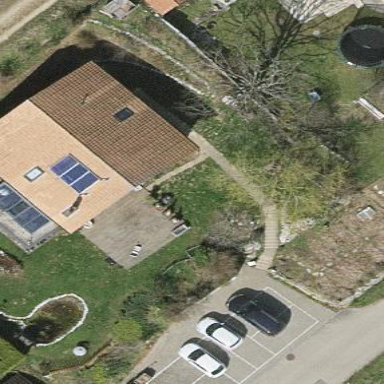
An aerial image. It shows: Simple and straightforward house.